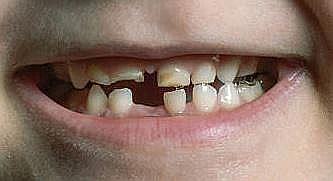
Condition: hypodontia